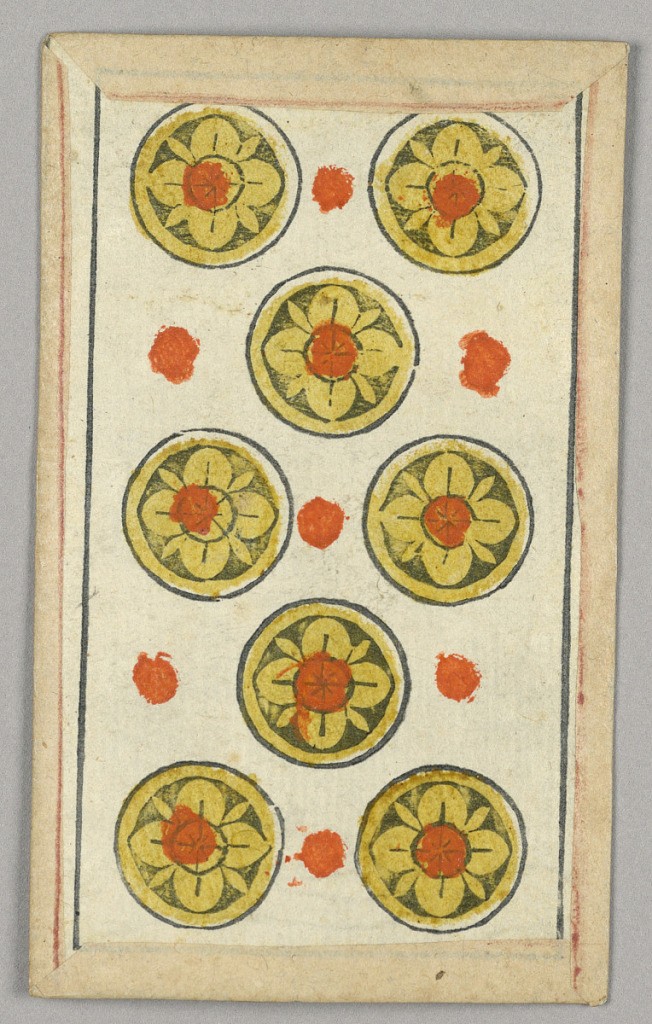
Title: Minchiate (Tarot) Playing Card
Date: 17th century
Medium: Stencil-colored woodblock print
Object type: Playing card
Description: Part of a set of Italian Minchiate playing cards.